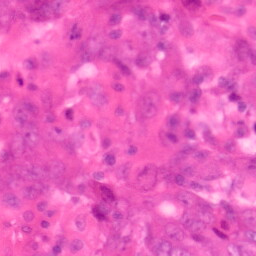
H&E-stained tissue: Colon